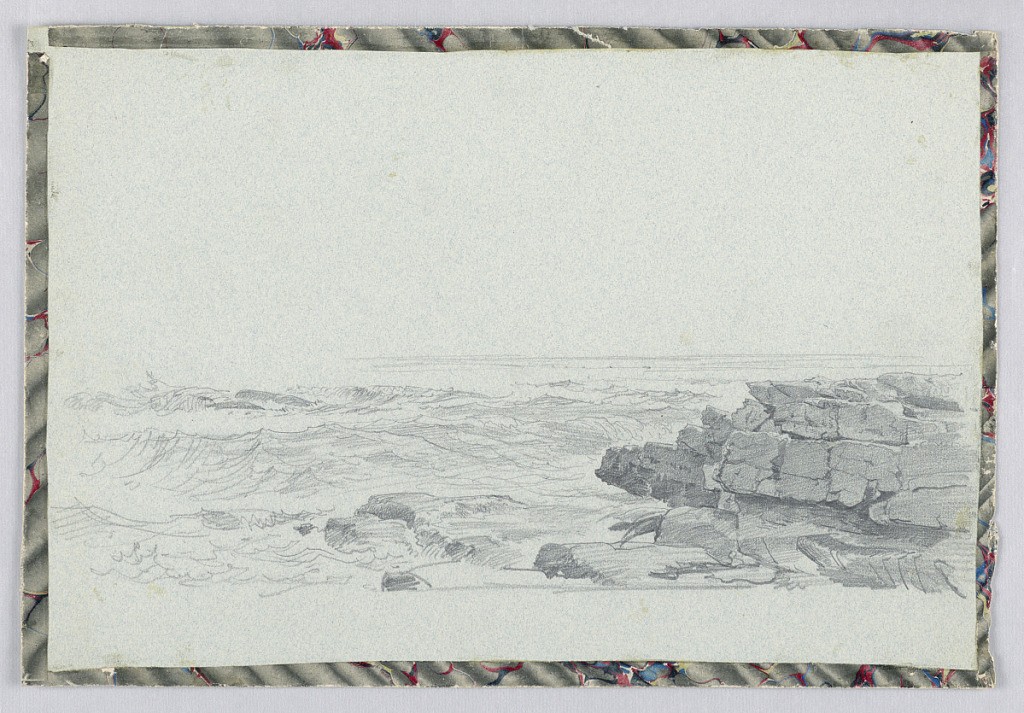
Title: Seashore, Newport, RI
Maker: William Trost Richards, American, 1833–1905
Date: ca. 1877
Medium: Graphite on paper
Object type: Drawing
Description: Sketch of waves crashing in front of a rocky ledge.